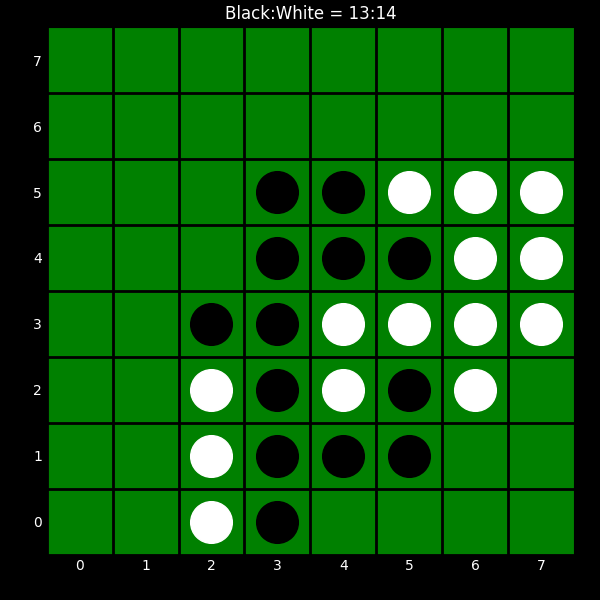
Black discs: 13
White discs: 14